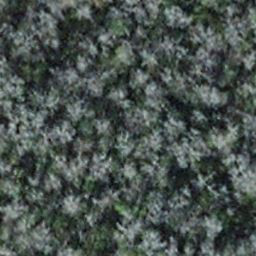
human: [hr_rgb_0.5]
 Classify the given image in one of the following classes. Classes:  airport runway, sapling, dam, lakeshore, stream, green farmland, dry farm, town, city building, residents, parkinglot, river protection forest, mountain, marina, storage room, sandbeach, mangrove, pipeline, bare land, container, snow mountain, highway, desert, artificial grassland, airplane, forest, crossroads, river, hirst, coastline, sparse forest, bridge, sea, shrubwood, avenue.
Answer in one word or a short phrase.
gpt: sapling